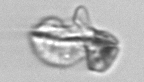
Label: Karenia